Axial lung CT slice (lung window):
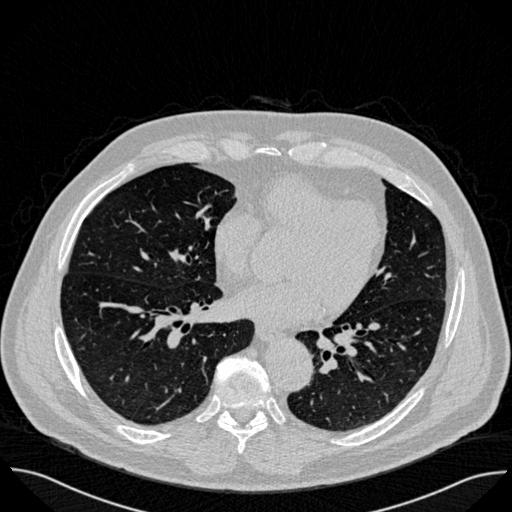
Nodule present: no